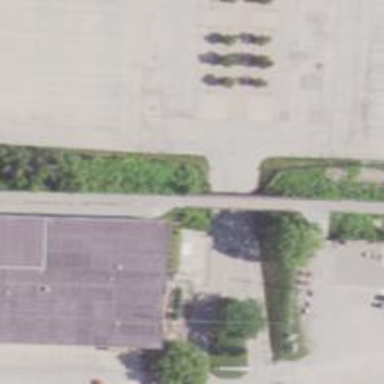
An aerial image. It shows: Asphalt path parallel to abandoned railway.